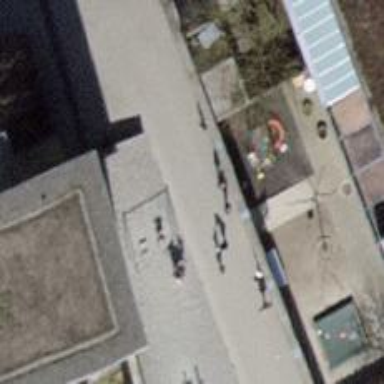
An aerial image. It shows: Playground featuring swings.